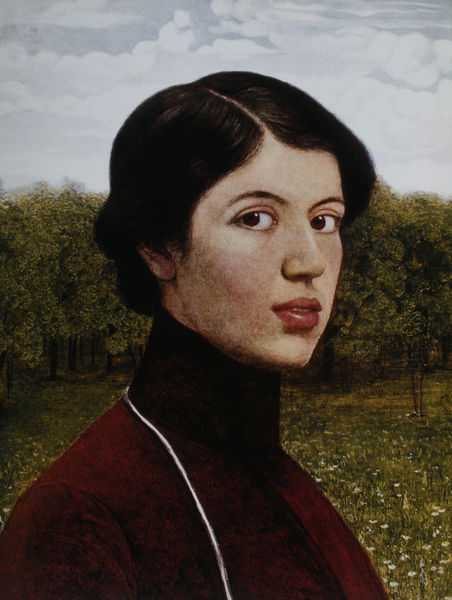
Titel: Selbstporträt (Ausschnitt)
Künstler: Louise Hahn
Schlagwörter: baum, blau, dunkel, gemälde, haut, himmel, kopf, laub, schatten, weiß, wolken, bäume, grün, impressionismus, landschaft, mädchen, blume, blumen, braun, frau, frisur, haar, hell, hintergrund, kleid, mund, nase, ohr, profil, schwarz, stirn, vordergrund, blick, dame, gras, rot, wiese, wolke, jacke, jung, augen, gesicht, inkarnat, kragen, samt, bildnis, hals, portrait, porträt, natur, gewand, haare, mantel, realismus, saum, augenbrauen, brustbild, hübsch, kinn, lippen, rosa, scheitel, schulter, schön, wald, garten, lächeln, dutt, sommer, wangen, wellen, naturalismus, kette, ausdruck, weiblich, monet, seitenscheitel, streng, pupillen, manet, streifen, glatt, augenbraue, erotisch, dreiviertelprofil, naht, lippenstift, geschminkt, blumenwiese, frühling, umriss, betrachter, penis, offen, knabe, linie, lichtung, gross, dreiviertel, seite, stehkragen, laubbaum, zähne, halbprofil, androgyn, iris, firsur, laubwald, hain, wäldchen, plantage, sinnlich, rollkragen, frühjahr, pullover, direkt, offener mund, paspel, barrok, wiede, schwarzhaarig, margeriten, hochgeschlossen, augapfel, prträt, litze, grosse augen, anselm feuerbach, das spiel ist dumm, kaka, lblick, 1900, aeiss, auggen, ansprechend, wäldchne